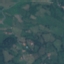
Land use / land cover class: Pasture